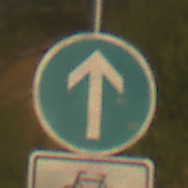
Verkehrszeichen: VorgeschriebeneFahrtrichtungGeradeaus
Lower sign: EinspurigeFahrzeugeFrei1
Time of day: SunriseSunset
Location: Outdoor (Nature)
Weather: PartlyCloudy
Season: NotSpecified
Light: Natural